Question: I have an imageview as background. It is bigger than screen. I want to center it horizontally. It should align to the top. So, top of the original image should seen in the screen. I can resize the original images if necessary.
For example, in the giraffe image, I should be able to see from head to neck, not to the foot. Because the width allows that much.
...
'''
<androidx.constraintlayout.widget.ConstraintLayout
android:layout_width="match_parent"
android:layout_height="match_parent"
>
<ImageView
android:id="@+id/imageView5"
android:layout_width="match_parent"
android:layout_height="match_parent"
android:scaleType="matrix"
android:src="@drawable/home_screen_wallpaper_image"
app:layout_constraintBottom_toBottomOf="parent"
app:layout_constraintEnd_toEndOf="parent"
app:layout_constraintStart_toStartOf="parent"
app:layout_constraintTop_toTopOf="parent" />
</androidx.constraintlayout.widget.ConstraintLayout>
'''

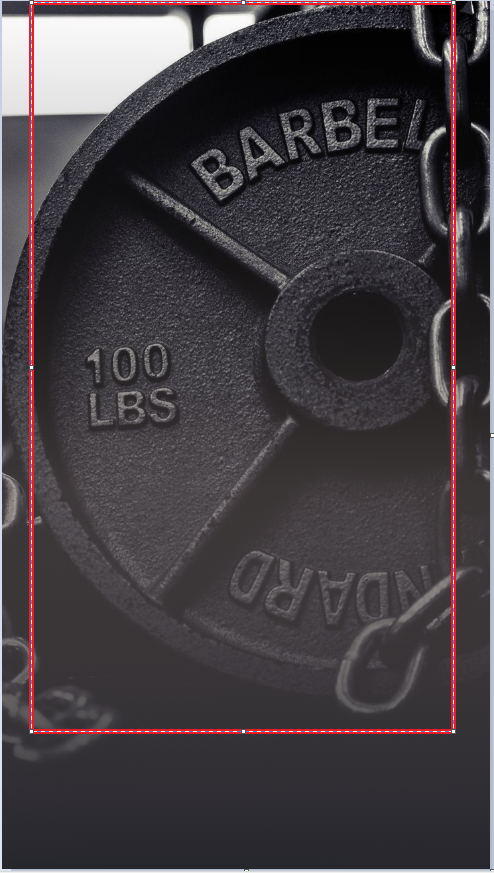
Answer: The usual scale types will not work for you. You will need to use the <URL> scale type.
Here is how to apply it:
'''
binding.matrixImage.doOnNextLayout {
// We will use a Matrix to shift the image left.
binding.matrixImage.scaleType = ImageView.ScaleType.MATRIX
// Compute how far to shift the image
val dx = (binding.matrixImage.drawable.intrinsicWidth - binding.matrixImage.width) / 2f
// Create and set the Matrix.
val matrix = Matrix()
matrix.postTranslate(-dx, 0f)
binding.matrixImage.imageMatrix = matrix
}
'''